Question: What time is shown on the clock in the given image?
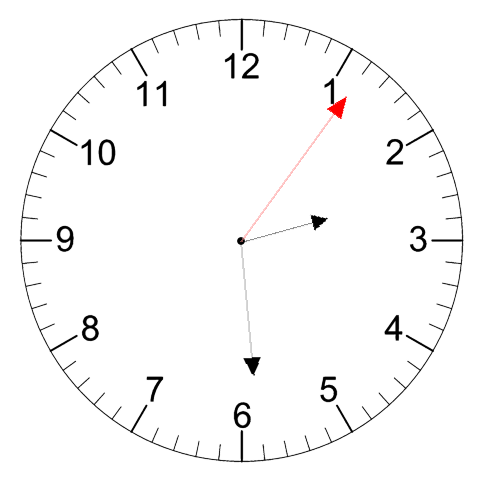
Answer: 02:29:06